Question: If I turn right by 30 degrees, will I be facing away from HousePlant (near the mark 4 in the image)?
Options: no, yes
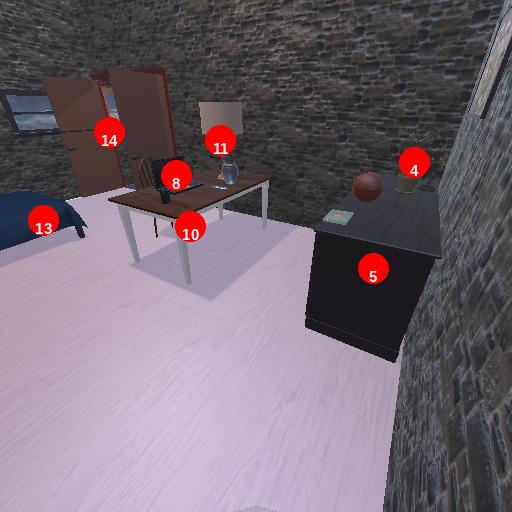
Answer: no